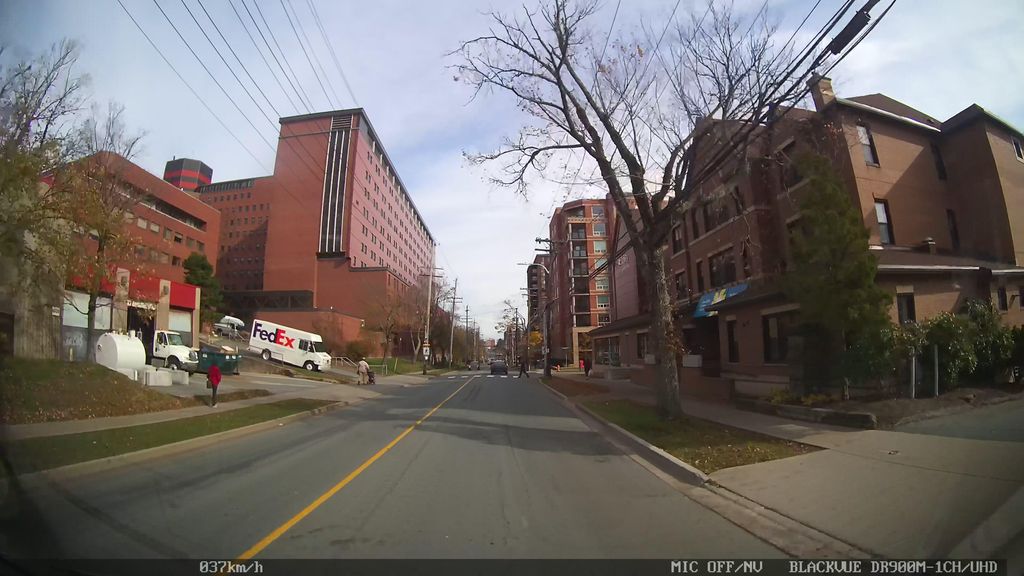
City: halifax